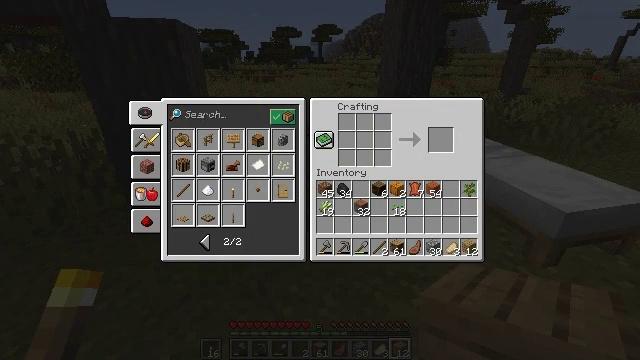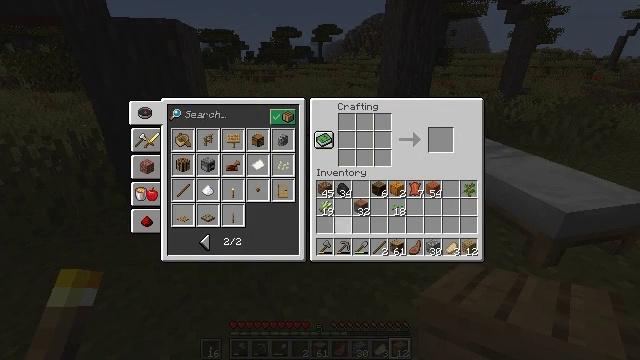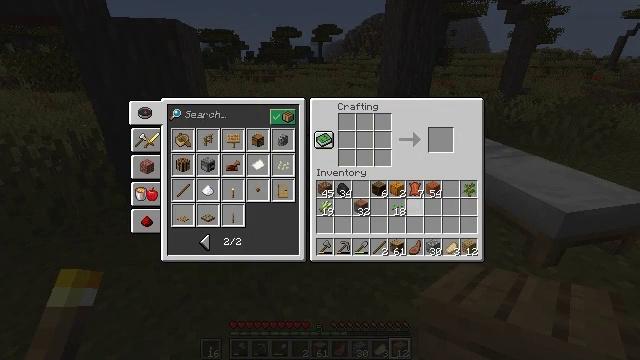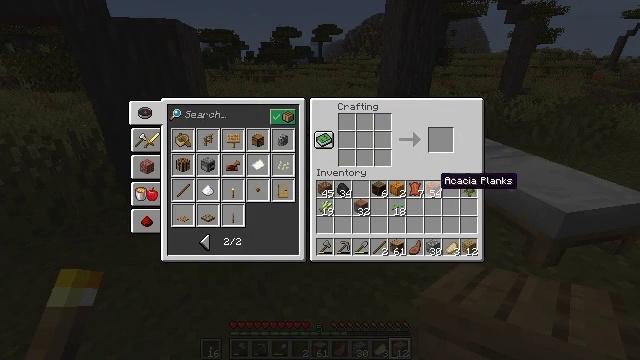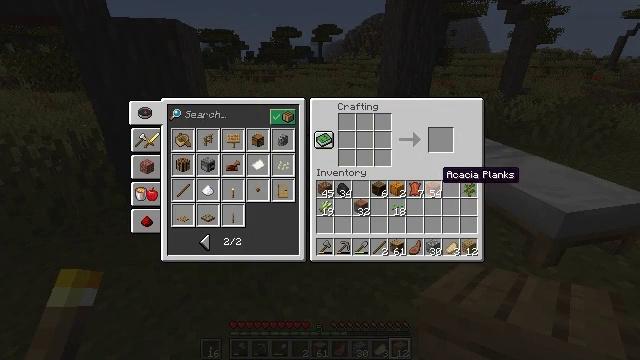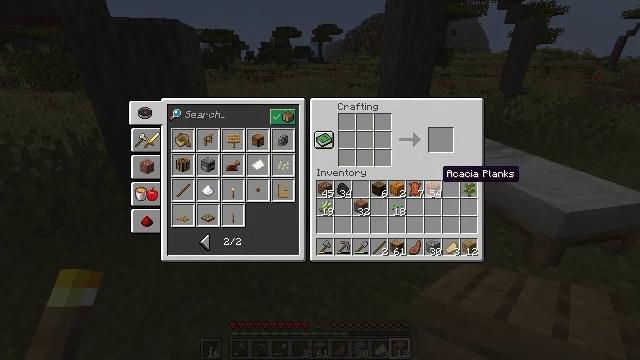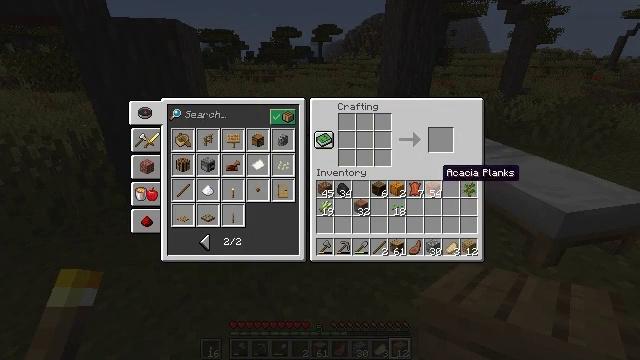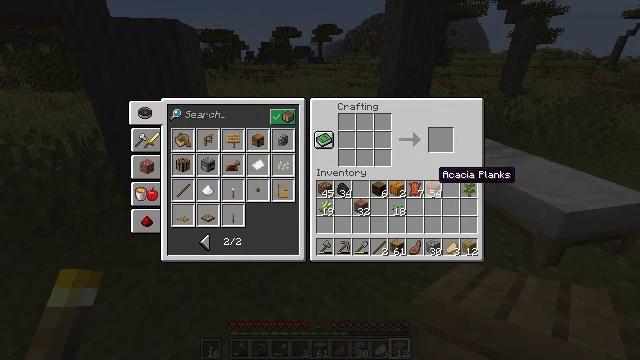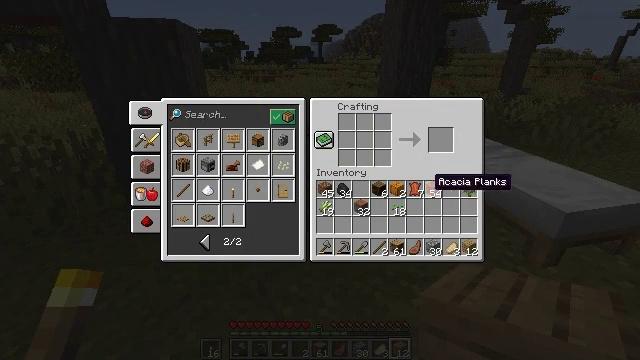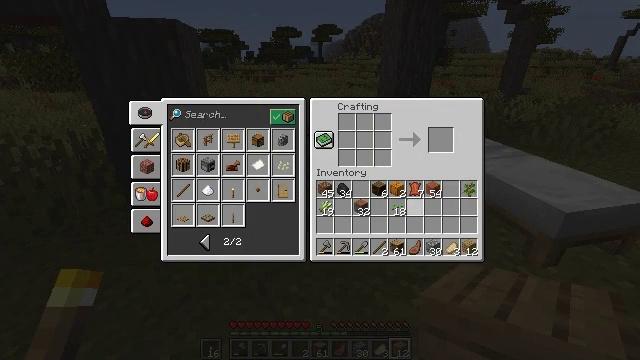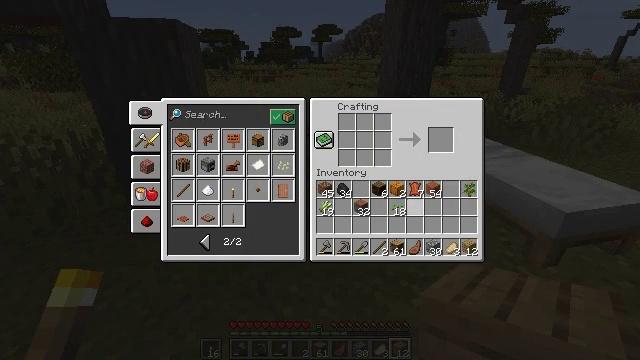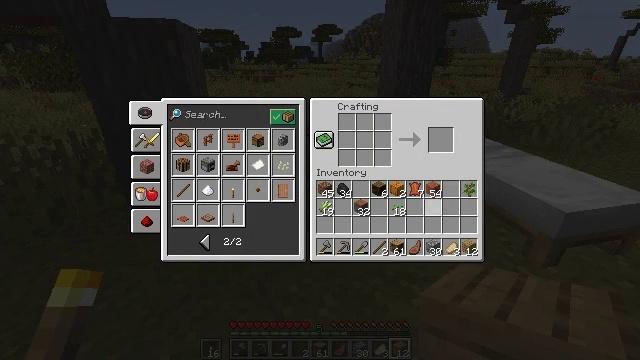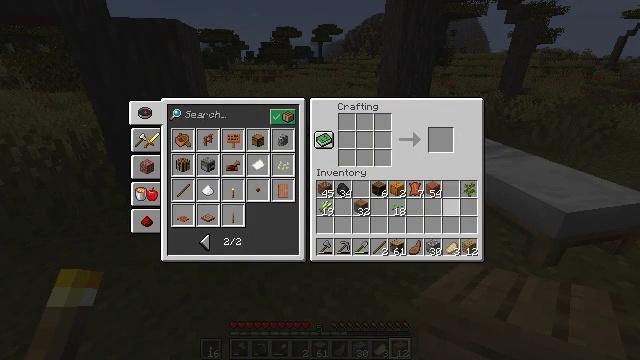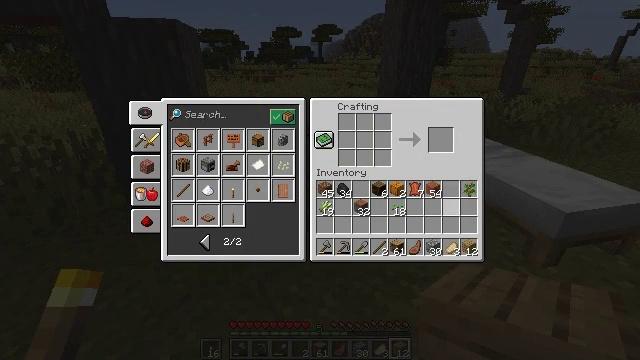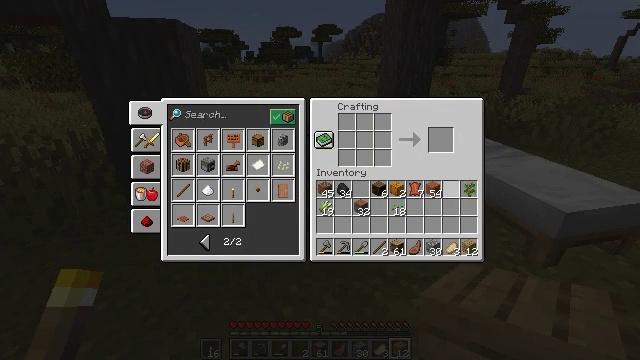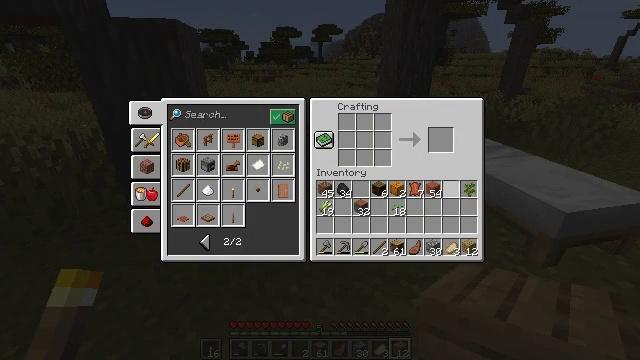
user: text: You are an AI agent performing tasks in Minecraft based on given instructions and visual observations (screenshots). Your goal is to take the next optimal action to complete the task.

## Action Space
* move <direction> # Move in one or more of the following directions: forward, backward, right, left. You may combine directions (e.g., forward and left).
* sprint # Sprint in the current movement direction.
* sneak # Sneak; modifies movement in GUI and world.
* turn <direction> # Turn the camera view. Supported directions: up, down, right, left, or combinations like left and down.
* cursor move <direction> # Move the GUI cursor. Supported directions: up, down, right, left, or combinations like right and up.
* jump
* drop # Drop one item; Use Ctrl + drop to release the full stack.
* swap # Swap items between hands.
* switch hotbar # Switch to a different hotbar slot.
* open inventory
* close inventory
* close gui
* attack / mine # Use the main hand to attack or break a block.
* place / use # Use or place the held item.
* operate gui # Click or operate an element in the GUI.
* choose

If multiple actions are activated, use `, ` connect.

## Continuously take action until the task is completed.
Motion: motion action
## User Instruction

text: Take acacia planks to craft an acacia door.
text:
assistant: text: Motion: cursor move right and up
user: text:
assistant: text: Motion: cursor move right and up
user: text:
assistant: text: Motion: cursor move right and up
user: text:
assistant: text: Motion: no_op
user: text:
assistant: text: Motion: no_op
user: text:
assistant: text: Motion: no_op
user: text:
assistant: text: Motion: no_op
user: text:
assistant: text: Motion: cursor move down
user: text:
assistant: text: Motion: cursor move left and down
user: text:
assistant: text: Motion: no_op
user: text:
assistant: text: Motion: cursor move right
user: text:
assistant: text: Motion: cursor move right
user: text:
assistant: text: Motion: cursor move right
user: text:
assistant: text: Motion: no_op
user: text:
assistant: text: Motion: no_op
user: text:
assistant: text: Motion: cursor move left
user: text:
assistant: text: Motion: no_op
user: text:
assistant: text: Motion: no_op
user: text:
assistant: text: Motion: no_op
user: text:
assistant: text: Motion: no_op
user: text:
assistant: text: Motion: cursor move left and up
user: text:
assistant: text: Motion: cursor move left and up
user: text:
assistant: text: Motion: cursor move left
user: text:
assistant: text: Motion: cursor move left
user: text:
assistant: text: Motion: no_op
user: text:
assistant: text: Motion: cursor move right and down
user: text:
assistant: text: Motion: cursor move right and down
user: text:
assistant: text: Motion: no_op
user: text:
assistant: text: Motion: no_op
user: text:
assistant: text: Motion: no_op